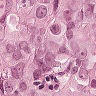
Metastatic tissue present: yes